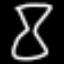
Label: hourglass